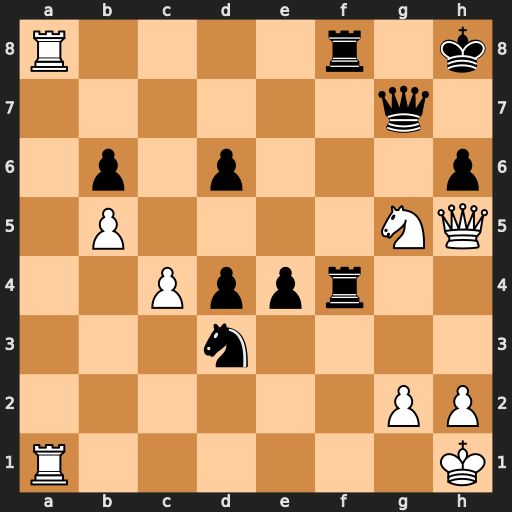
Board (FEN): R4r1k/6q1/1p1p3p/1P4NQ/2Pppr2/3n4/6PP/R6K
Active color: w
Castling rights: -
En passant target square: -
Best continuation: Ne6 Rxa8 Rxa8+